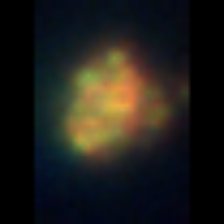
Taxon: Unknown_detritus
Group: Unknown